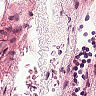
Metastatic tissue present: no